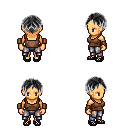
a pixel art fantasy rpg character, female body template, human, tanned skin, brown pirate shirt, metal pants, gray parted hairstyle, leather bracers, ghillies, four views (front, back, left, right), 2x2 character sprite sheet, small pixel art, hard edges, no anti-aliasing